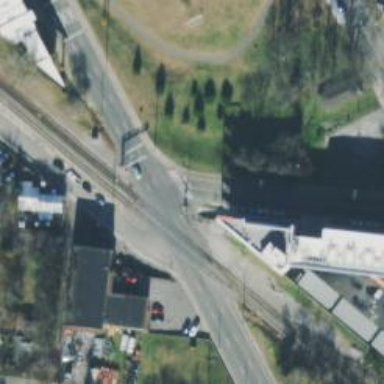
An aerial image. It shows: Railway crossing.